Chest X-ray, PA view. Patient: 32 years old, sex F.
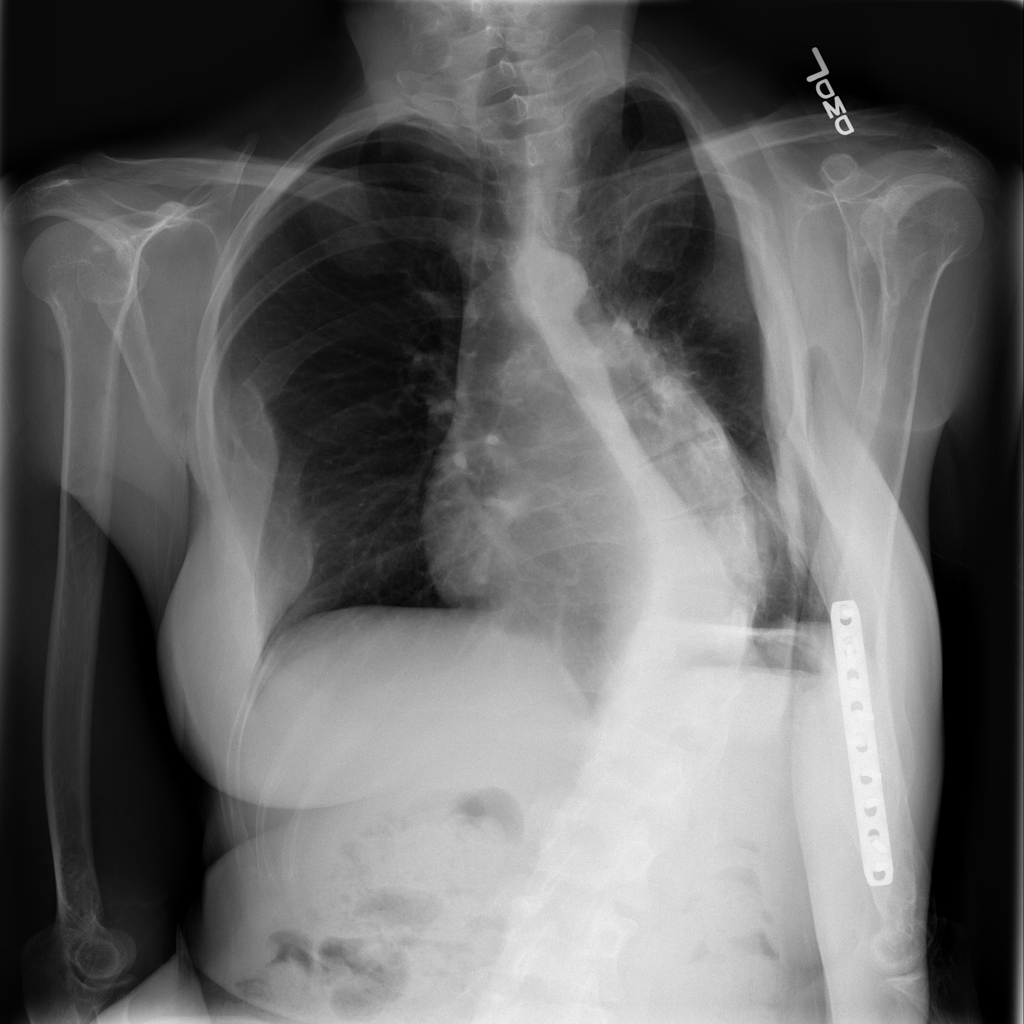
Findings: No Finding